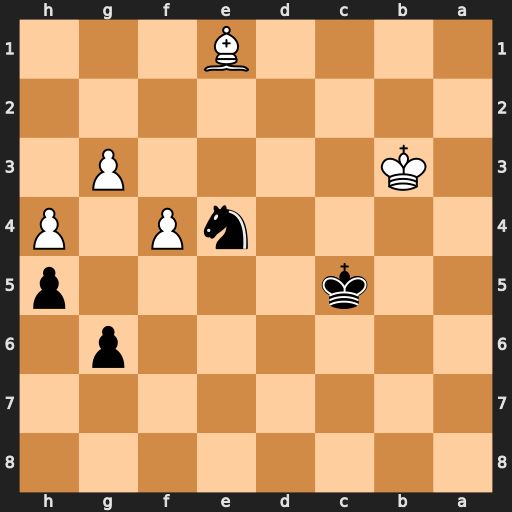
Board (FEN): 8/8/6p1/2k4p/4nP1P/1K4P1/8/4B3
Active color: b
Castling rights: -
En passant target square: -
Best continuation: Kd4 Kb4 Kd3 Kb5 Ke2